Question: I want to use a sprite in an html5 canvas context.
i want to drag it with my mouse.. so the displayed area changes while dragging the mouse.
It should look like a window with width: 21 and height: 90, where just a part of the sprite is visible. when i drag the sprite downwards or upwards i want the visible part to change.
I thought i can do this with the drawImage (slice) method, but it doesnt work how i want...
Can you please help me out?
'''
<html>
<head>
<script type="text/javascript">
var y = 30;
var canvas;
var context;
var imageHours;
function clearClock(context) {
context.clearRect(0, 0, 300, 500);
}
function init(){
canvas = document.getElementById("uhr");
context = canvas.getContext("2d");
imageHours = new Image();
imageHours.src = "07.png";
context.drawImage(imageHours, 0, y, 21, 90, 50, 50, 21, 90);
var down = false;
canvas.addEventListener('mousedown', function(event) { down = true; }, false);
canvas.addEventListener('mouseup', function() { down = false; }, false);
canvas.addEventListener('mousemove', function(event){
if(down){
if(event.layerY > 50 && event.layerY < 140){
y = event.layerY;
}
clearClock(context);
context.drawImage(imageHours, 0, y, 21, 90, 50, 50, 21, 90);
}
}, false);
}
</script>
</head>
<body onload="init();">
<canvas id="uhr" height="500px" width="300px"/>
</body>
</html>
'''
Sprite:

EDIT: i added a comment to my mainPost. the reason why i am trying to acomplish this like that is.. that i dont want to use a library for this.. because i want to learn such stuff... using libraries doesnt help me with learning...
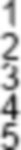
Answer: Your question is a little confusing. I think creating a fiddle next time would be a good idea, it helps people help you.
I think this is what you are trying to do -> <URL>
Two issues I spotted:
1. Your y value is wrong, it causes the image to not display.
2. You need to update/redraw your icon on mouseup. You are setting down to false but mousemove wont redraw the icon in that case.
Edit:
I've updated the fiddle <URL>, check it out for a detailed explanation for why this code works the way it does.
Hope this helps!